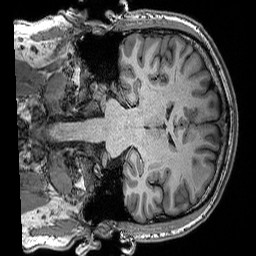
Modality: T1w
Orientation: coronal
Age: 36
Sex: male